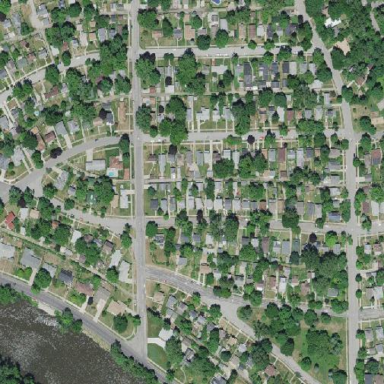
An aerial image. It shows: Neighborhood.